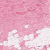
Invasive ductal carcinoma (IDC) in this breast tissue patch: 0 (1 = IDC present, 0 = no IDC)